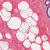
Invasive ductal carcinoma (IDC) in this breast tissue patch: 0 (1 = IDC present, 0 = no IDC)